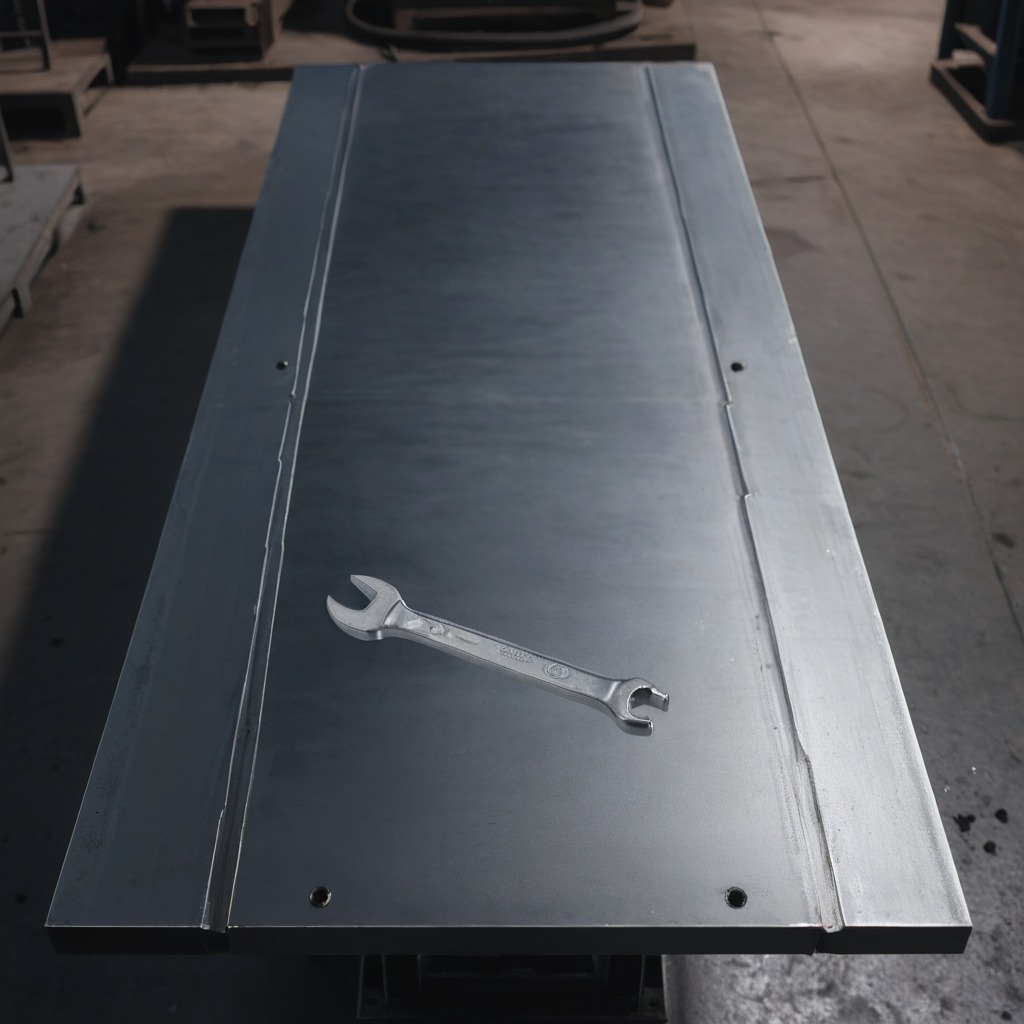
An wrench lies on the cold steel table in the mining workshop.